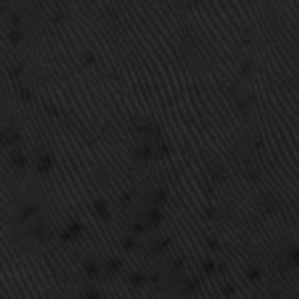
Label: frost